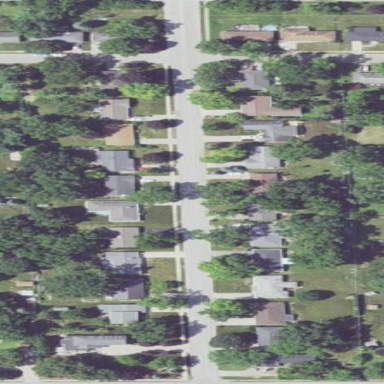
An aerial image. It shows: Neighbourhood with single-family residential houses.